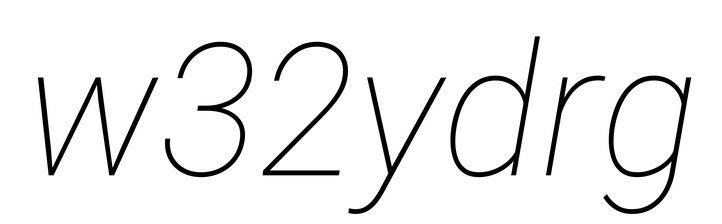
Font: Roboto-Italic_Thin_Italic